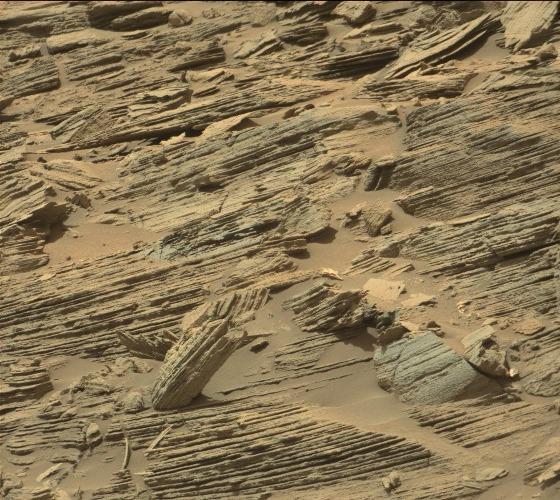
Terrain classes present: Bedrock, Gravel / Sand / Soil, Rock